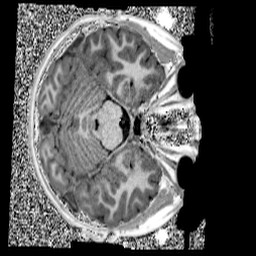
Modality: UNIT1
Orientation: axial
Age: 10
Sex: male
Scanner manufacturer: siemens
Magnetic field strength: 3 T
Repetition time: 4 s
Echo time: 0.00299 s